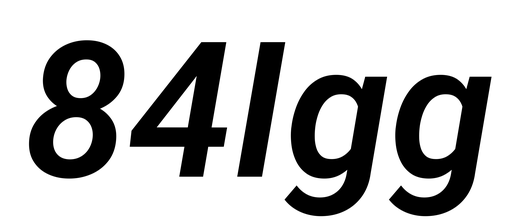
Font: Roboto-Italic_SemiBold_Italic